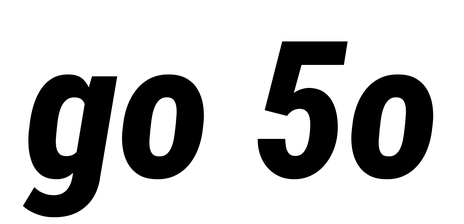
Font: Roboto-Italic_Condensed_ExtraBold_Italic